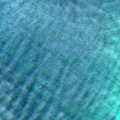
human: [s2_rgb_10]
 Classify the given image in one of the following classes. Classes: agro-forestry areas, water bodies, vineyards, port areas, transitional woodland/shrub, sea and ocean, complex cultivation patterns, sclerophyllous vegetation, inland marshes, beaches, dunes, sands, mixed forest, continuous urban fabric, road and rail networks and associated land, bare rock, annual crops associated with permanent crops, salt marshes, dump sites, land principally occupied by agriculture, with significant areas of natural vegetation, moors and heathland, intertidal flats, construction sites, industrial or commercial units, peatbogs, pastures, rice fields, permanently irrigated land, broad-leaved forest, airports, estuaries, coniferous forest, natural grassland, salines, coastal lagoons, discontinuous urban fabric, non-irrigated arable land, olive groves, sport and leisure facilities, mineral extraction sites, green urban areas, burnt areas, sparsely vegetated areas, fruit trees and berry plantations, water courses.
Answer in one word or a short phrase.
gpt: sea and ocean